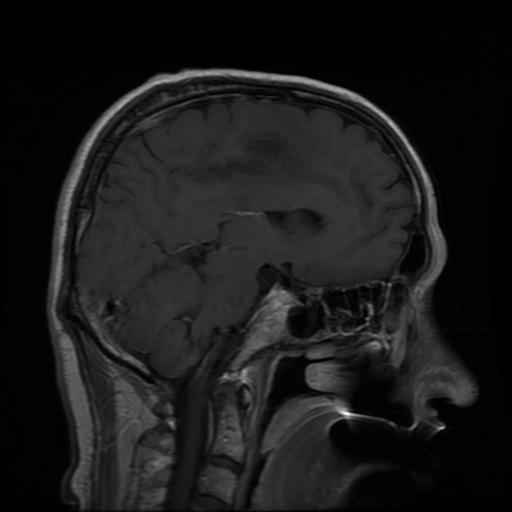
Label: glioma